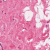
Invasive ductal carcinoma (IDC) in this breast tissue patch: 0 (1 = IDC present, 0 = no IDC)